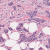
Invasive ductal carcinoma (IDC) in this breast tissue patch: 1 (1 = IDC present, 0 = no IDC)